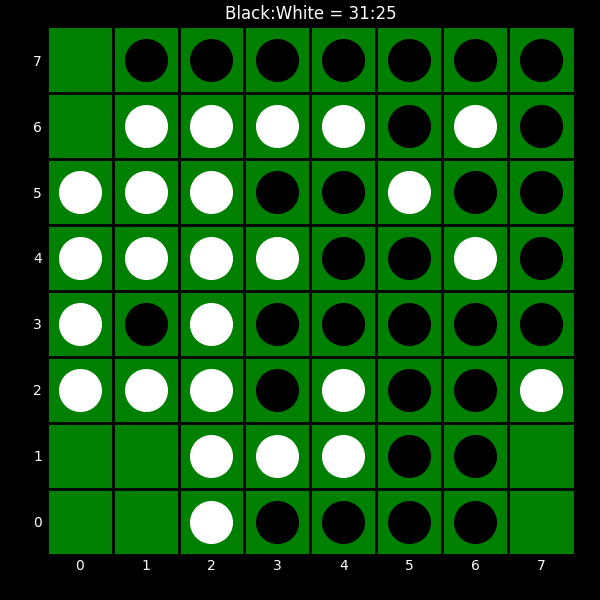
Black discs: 31
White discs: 25